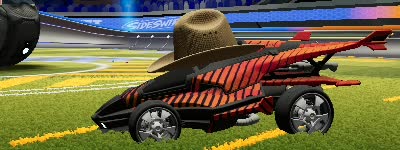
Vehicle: aftershock